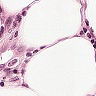
Metastatic tissue present: no